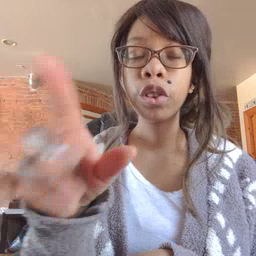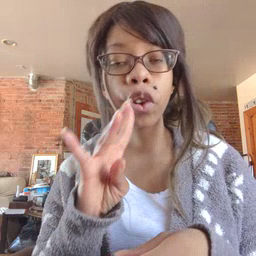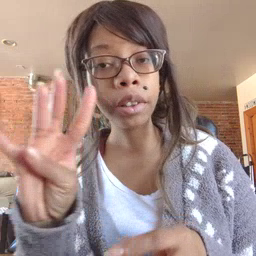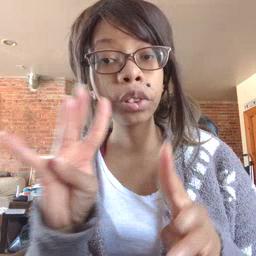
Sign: talk